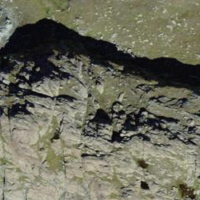
EUNIS habitat code: 48
Species observed at this site:
Tichodroma muraria